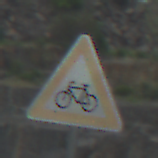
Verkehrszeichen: RadverkehrRechts
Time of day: MorningAfternoon
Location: Outdoor (Nature)
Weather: PartlyCloudy
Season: NotSpecified
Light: Natural